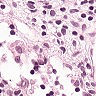
Metastatic tissue present: no